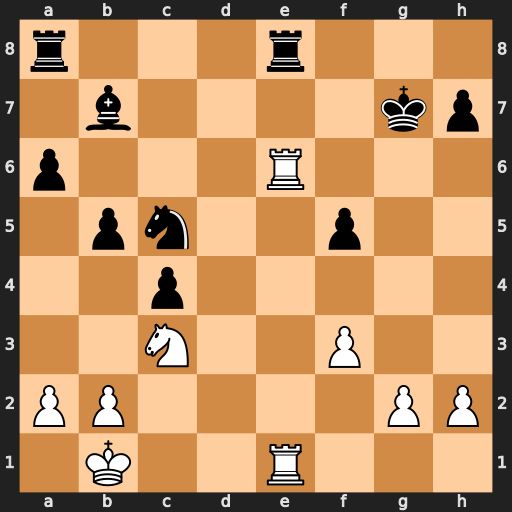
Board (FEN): r3r3/1b4kp/p3R3/1pn2p2/2p5/2N2P2/PP4PP/1K2R3
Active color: w
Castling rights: -
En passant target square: -
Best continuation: Rxe8 Rxe8 Rxe8